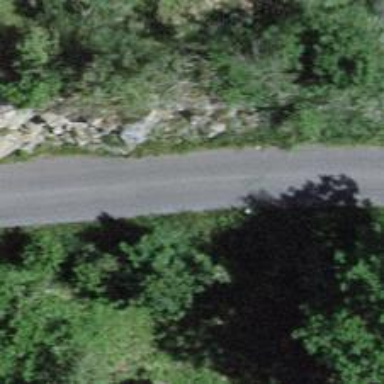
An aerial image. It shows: Unclassified road with asphalt surface.